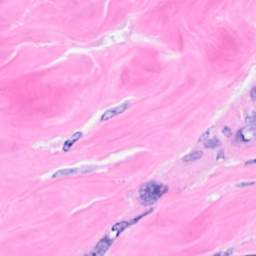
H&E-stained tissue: Breast